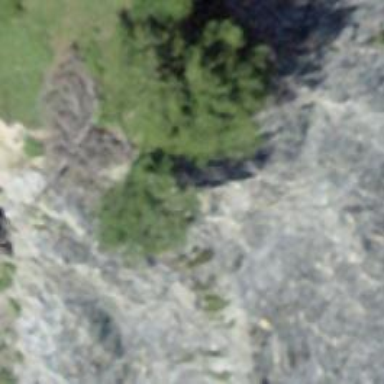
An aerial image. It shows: Cliff in nature.